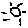
Label: sun